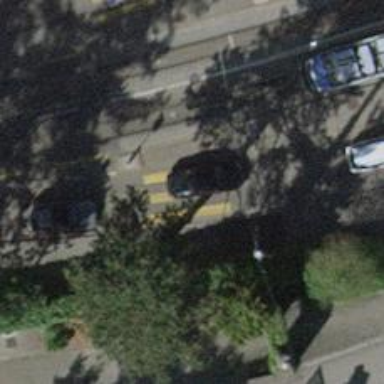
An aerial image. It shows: Uncontrolled zebra crossing with notable zebra markings.